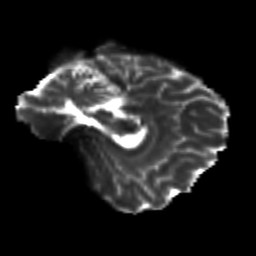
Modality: T2w
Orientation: sagittal
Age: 25
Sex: female
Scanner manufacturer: siemens
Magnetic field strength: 3 T
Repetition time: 3.5 s
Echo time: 0.125 s